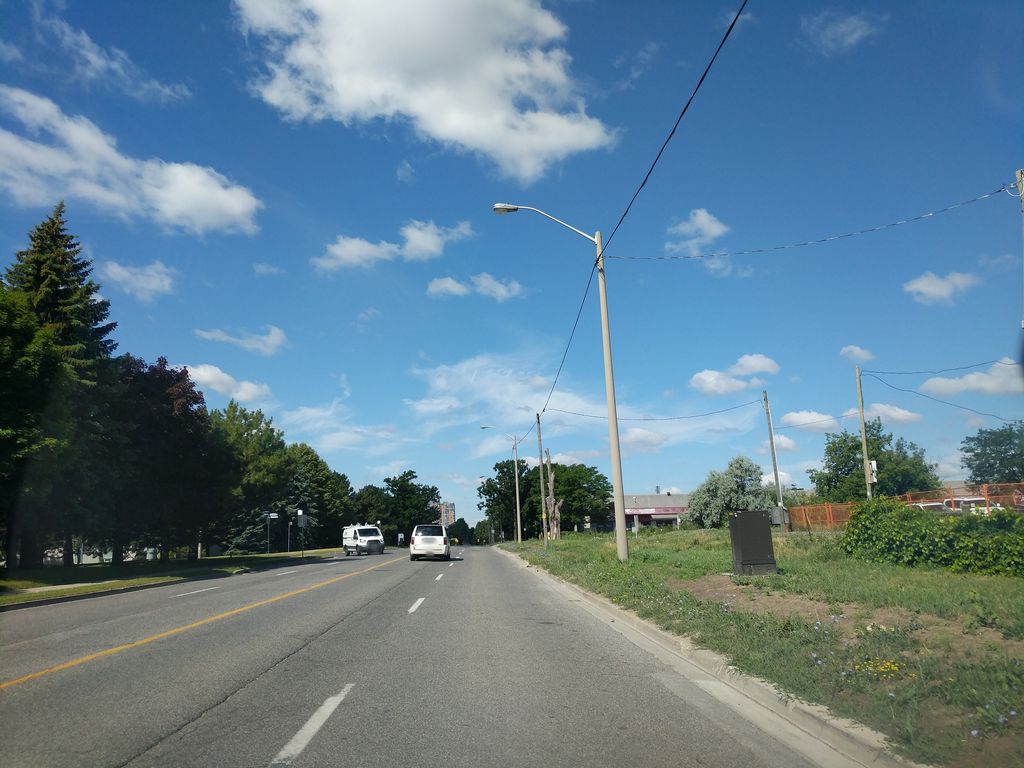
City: toronto